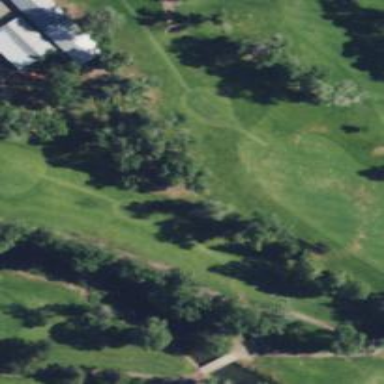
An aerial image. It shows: Golf tee.